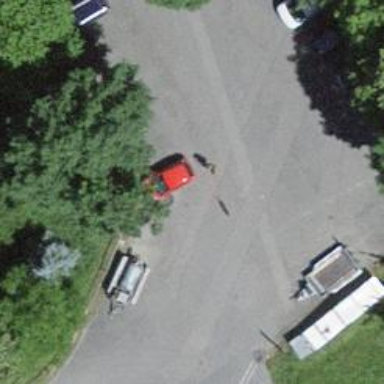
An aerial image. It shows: Asphalt parking aisle along service road.